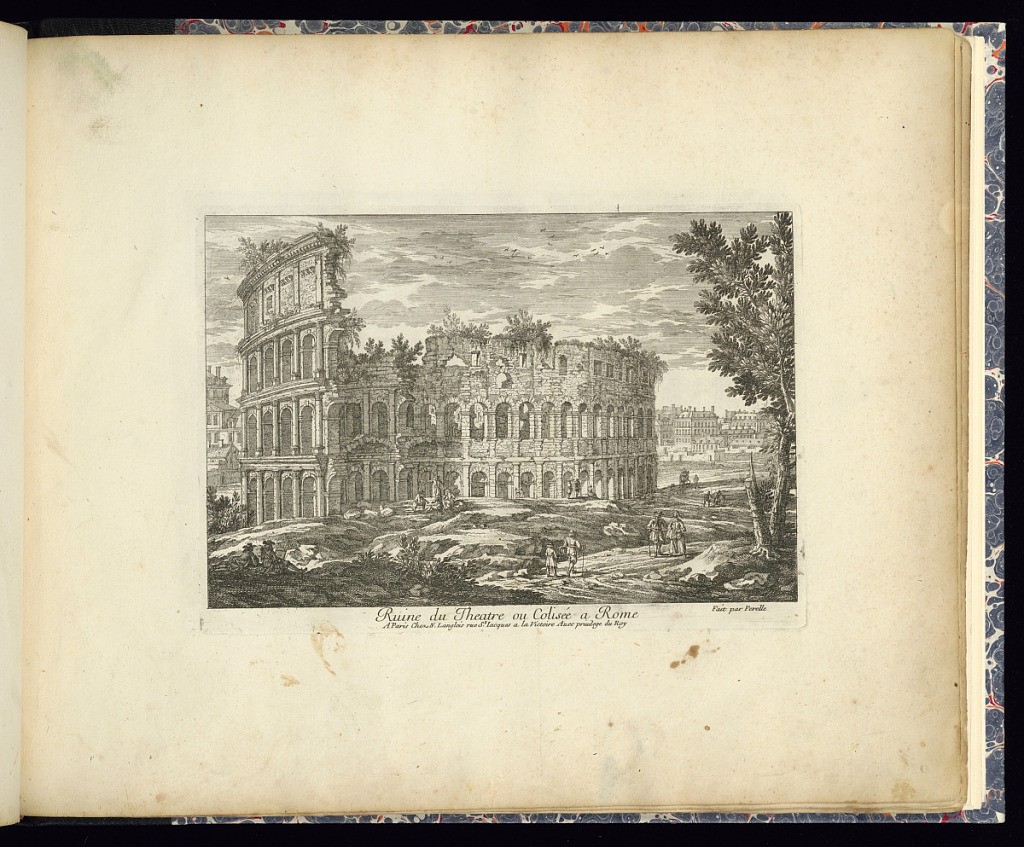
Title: Ruine du Theatre ou Colisée a Rome
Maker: Nicolas Perelle, French, 1631 – ca.1695
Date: late 17th century
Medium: Etching on laid paper
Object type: Print
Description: View of the colosseum in Rome, in ruins with foliate branches growing. Buildings and the cityscape in the background, with figures in the foreground on a rocky terrain. The plate is titled and signed.